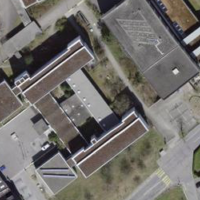
EUNIS habitat code: 54
Species observed at this site:
Tanacetum vulgare